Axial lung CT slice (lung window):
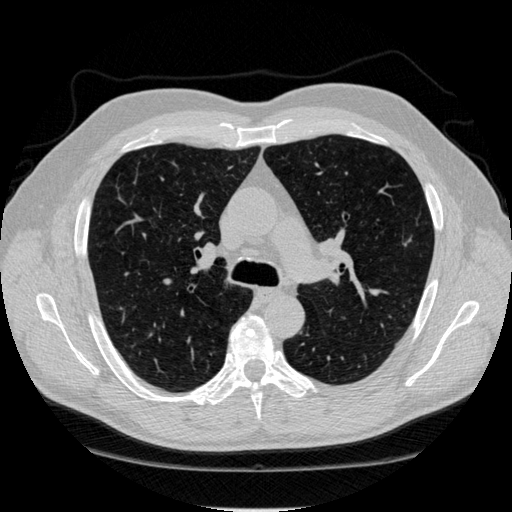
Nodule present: no